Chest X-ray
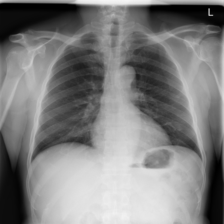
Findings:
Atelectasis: negative
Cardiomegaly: negative
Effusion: negative
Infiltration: negative
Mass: negative
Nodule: negative
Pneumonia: negative
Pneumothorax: negative
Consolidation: negative
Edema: negative
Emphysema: negative
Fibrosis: negative
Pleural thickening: negative
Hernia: negative